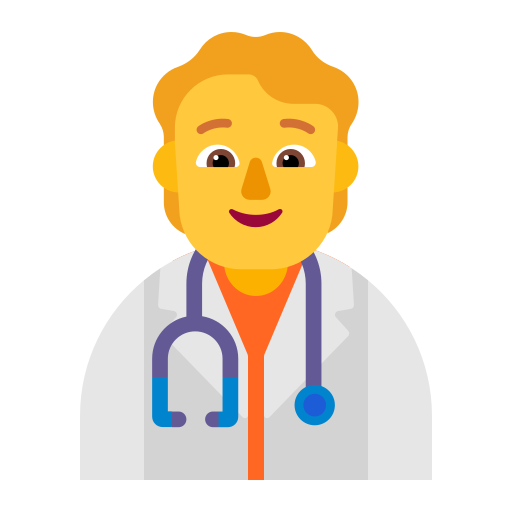
health worker flat default